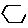
Label: hexagon